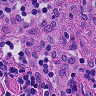
Metastatic tissue present: no